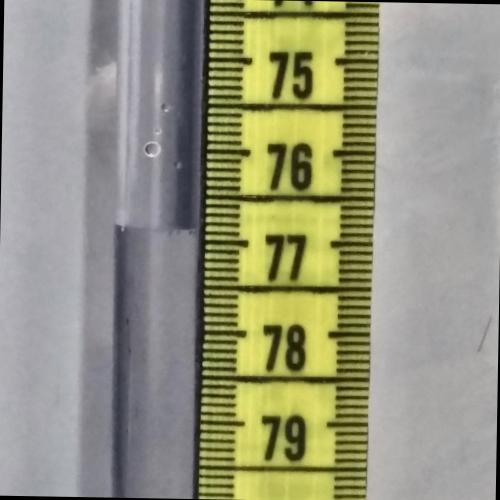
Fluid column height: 76.9 cm